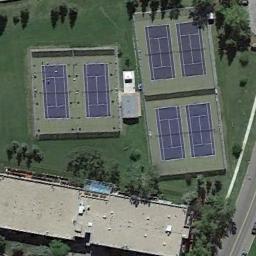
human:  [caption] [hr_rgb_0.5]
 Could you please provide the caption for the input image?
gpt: There are two tennis courts, one of which is twice the size of the other .

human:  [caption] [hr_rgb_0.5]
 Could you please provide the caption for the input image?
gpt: The tennis court is on the grass next to some trees .

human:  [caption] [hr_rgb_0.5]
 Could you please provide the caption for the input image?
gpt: The tennis court has a building next to the lawn .

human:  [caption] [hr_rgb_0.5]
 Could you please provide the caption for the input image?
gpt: There are many trees near the tennis courts .

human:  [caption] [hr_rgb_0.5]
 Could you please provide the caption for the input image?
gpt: The tennis courts are on a green meadow .